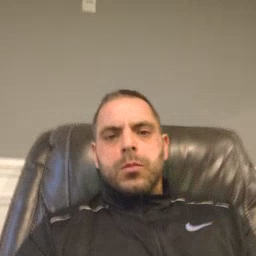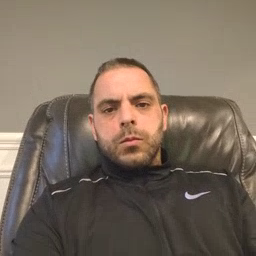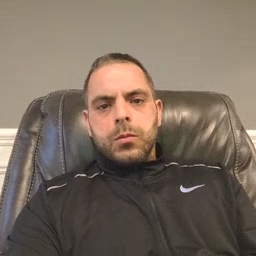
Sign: feet